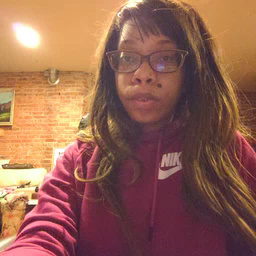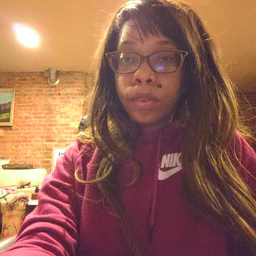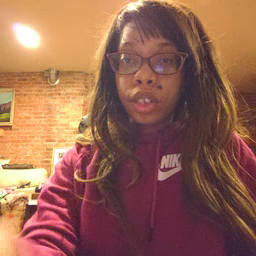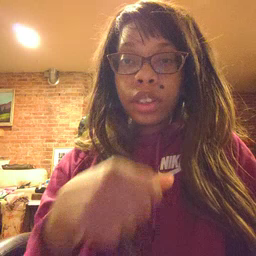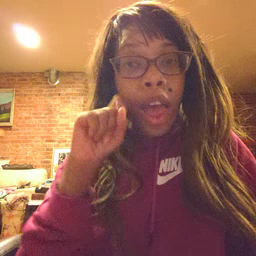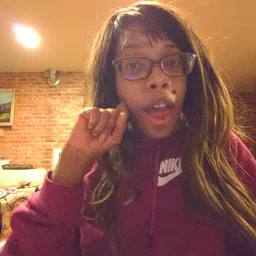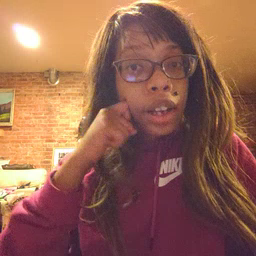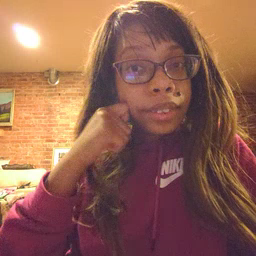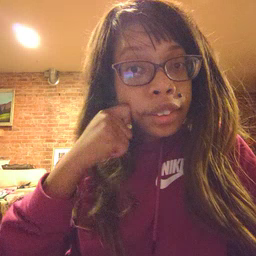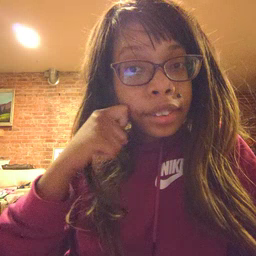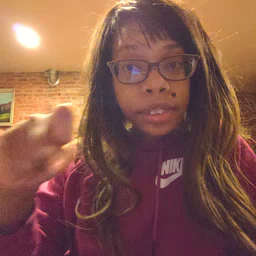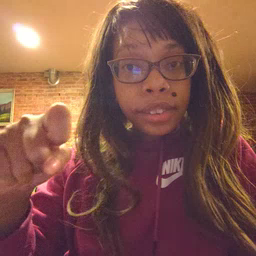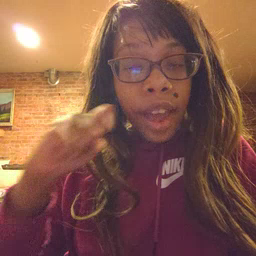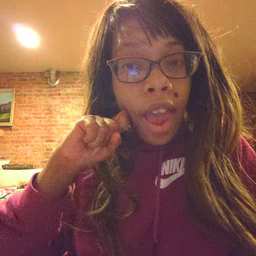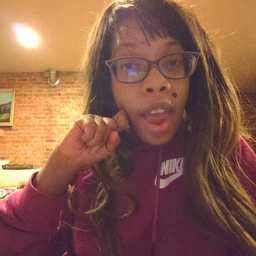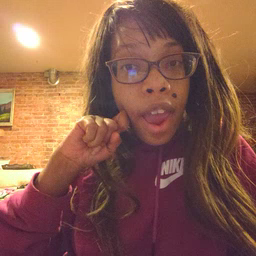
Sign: apple